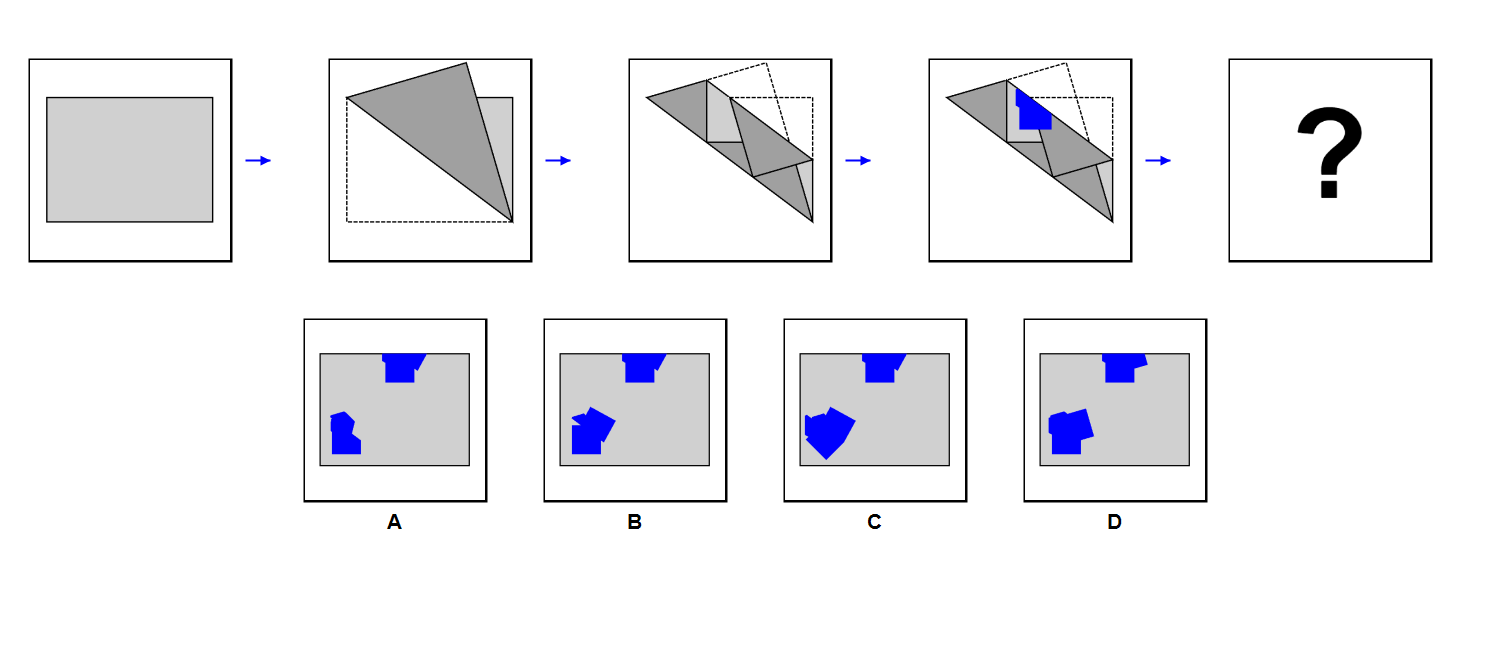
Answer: D